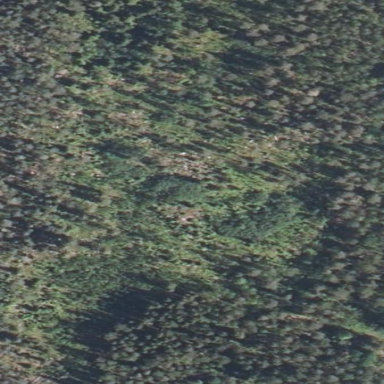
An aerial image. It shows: Clearcut area with scrub vegetation.